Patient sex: M
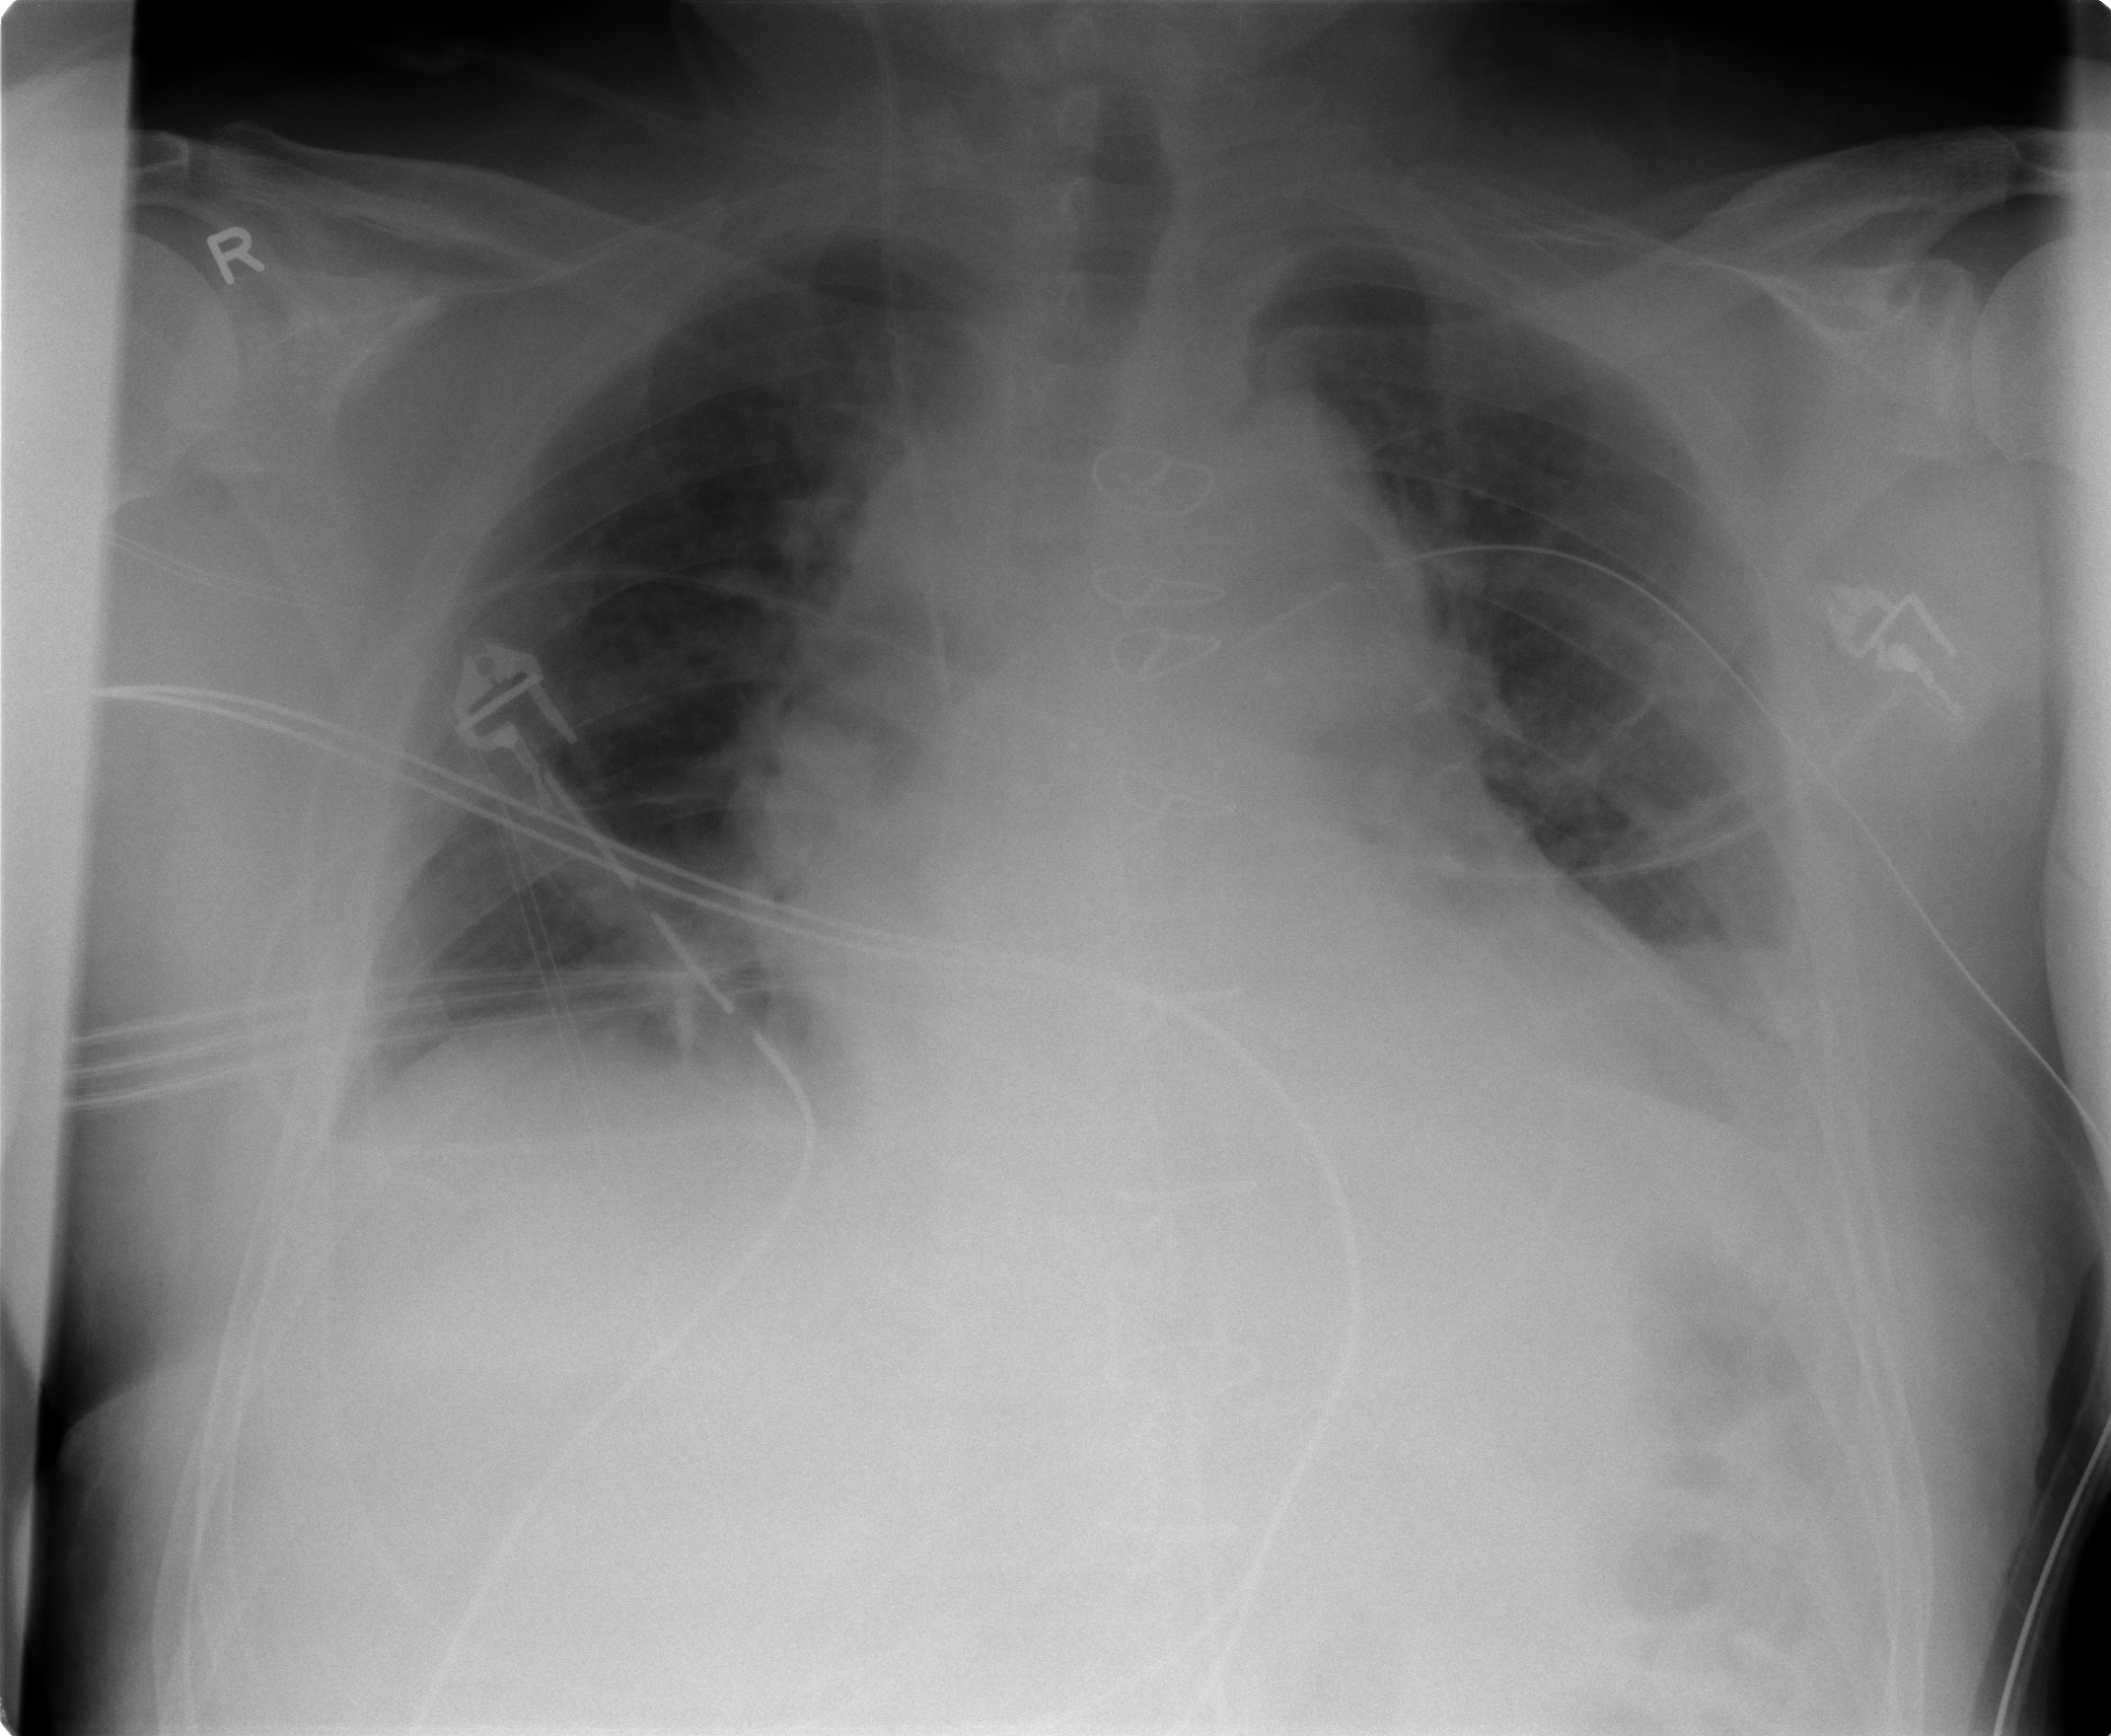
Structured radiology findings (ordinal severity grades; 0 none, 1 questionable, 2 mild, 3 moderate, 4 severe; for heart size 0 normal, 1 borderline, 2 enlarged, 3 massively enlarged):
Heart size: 0
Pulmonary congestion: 1
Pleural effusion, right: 0
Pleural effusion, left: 2
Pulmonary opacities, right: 0
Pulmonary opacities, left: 0
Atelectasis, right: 2
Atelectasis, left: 2